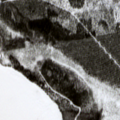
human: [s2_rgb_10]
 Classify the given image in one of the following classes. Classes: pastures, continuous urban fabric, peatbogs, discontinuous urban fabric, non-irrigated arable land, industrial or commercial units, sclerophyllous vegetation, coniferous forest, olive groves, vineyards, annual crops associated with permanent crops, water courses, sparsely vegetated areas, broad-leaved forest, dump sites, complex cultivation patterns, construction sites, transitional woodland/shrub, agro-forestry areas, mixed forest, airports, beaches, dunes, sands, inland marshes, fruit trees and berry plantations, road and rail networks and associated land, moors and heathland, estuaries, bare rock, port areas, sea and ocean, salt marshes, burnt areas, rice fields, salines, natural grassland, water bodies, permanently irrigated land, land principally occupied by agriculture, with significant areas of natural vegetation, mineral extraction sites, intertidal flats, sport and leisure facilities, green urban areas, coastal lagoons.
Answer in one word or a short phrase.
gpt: coniferous forest, mixed forest, transitional woodland/shrub, water bodies